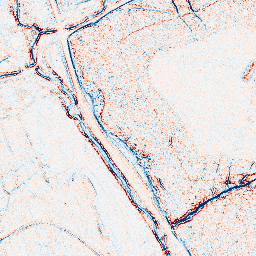
Category: edge_preserving
Decomposition family: bilateral
Decomposition parameters: d: 5
sigma_color: 25
sigma_space: 100
Upsampling method: quartic
Upsampling parameters: scale: 4
Upsampling scale: 4